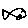
Label: fish